Field crop: maize
Growth stage: 2
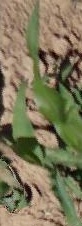
Species: maize